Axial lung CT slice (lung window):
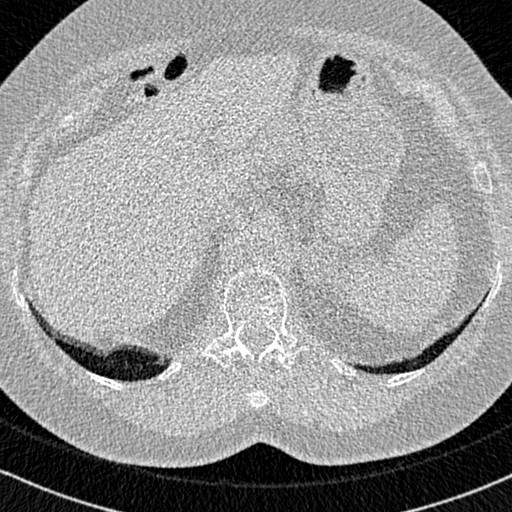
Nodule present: no